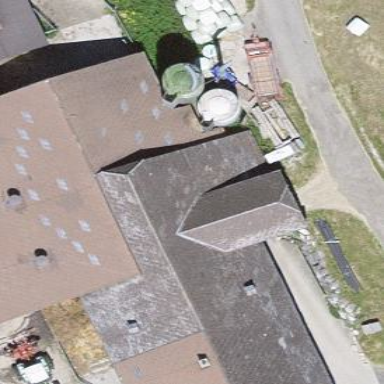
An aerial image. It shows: Farm building.